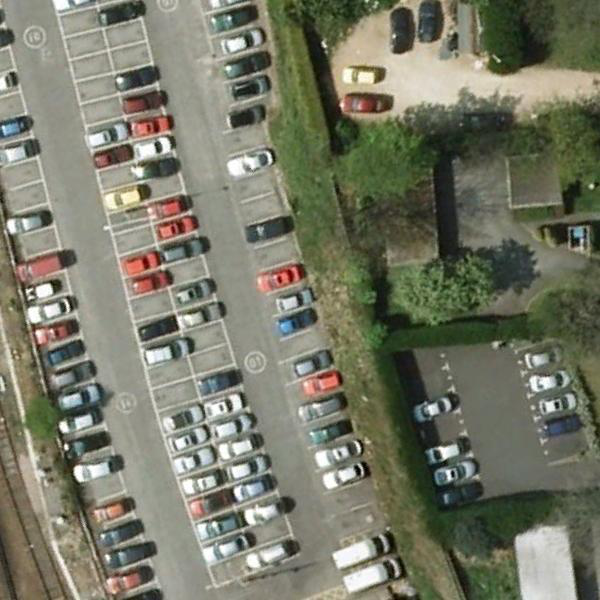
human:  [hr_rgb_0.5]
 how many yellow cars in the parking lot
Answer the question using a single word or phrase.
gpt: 1